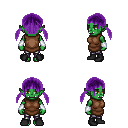
a pixel art fantasy rpg character, female body template, orc, green skin, brown tunic, metal pants, purple twin-tailed hairstyle, white cloth bracers, black shoes, four views (front, back, left, right), 2x2 character sprite sheet, small pixel art, hard edges, no anti-aliasing